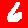
Digit: 6